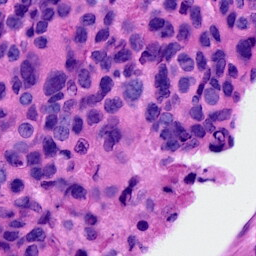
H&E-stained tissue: Breast